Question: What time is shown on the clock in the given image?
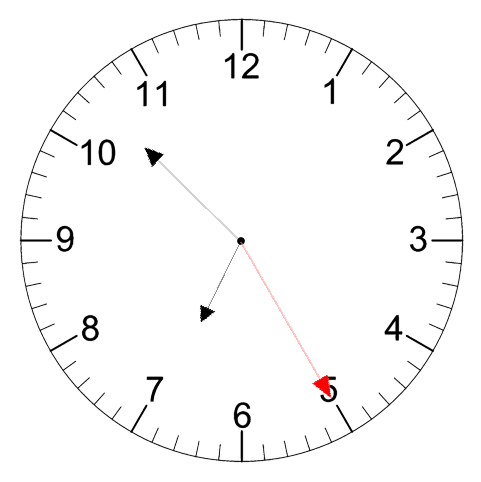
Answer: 06:52:25